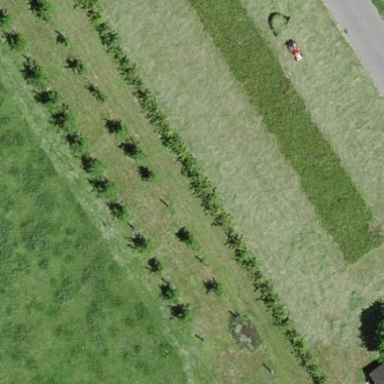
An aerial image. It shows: Orchard.